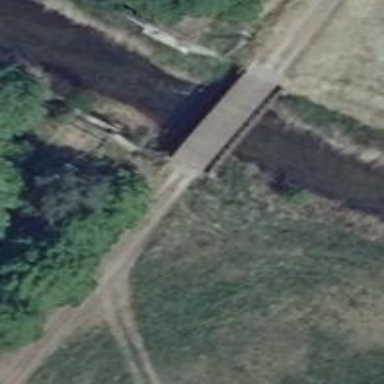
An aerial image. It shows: Track road on bridge.